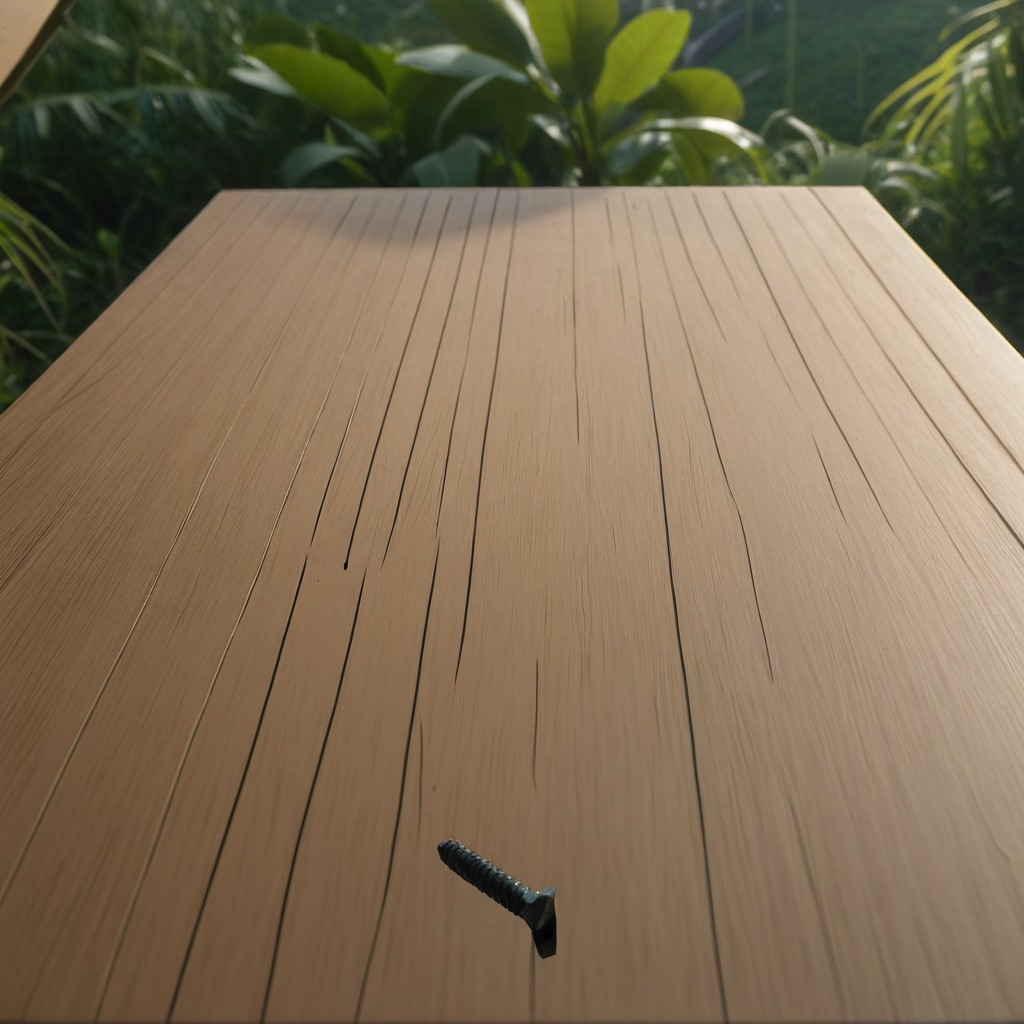
A metal screw is lying on the wooden table.